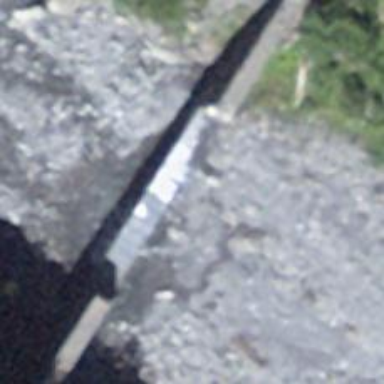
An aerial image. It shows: Check dam at location with retaining wall.